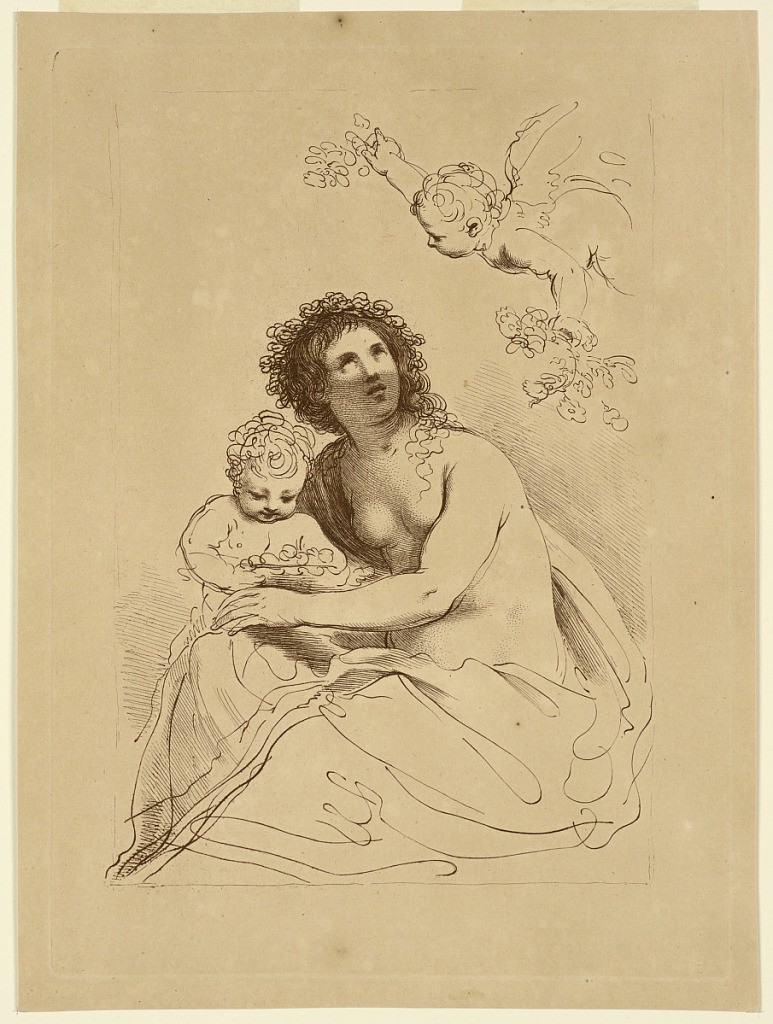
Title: Flora with Boys
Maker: Francesco Bartolozzi, Italian, active England, 1727–1815
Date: ca. 1760–1770
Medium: Engraving in brown ink on white paper
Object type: Print
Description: Flora, seated, a putto beside her, to the left, another in upper right corner, with garlands.